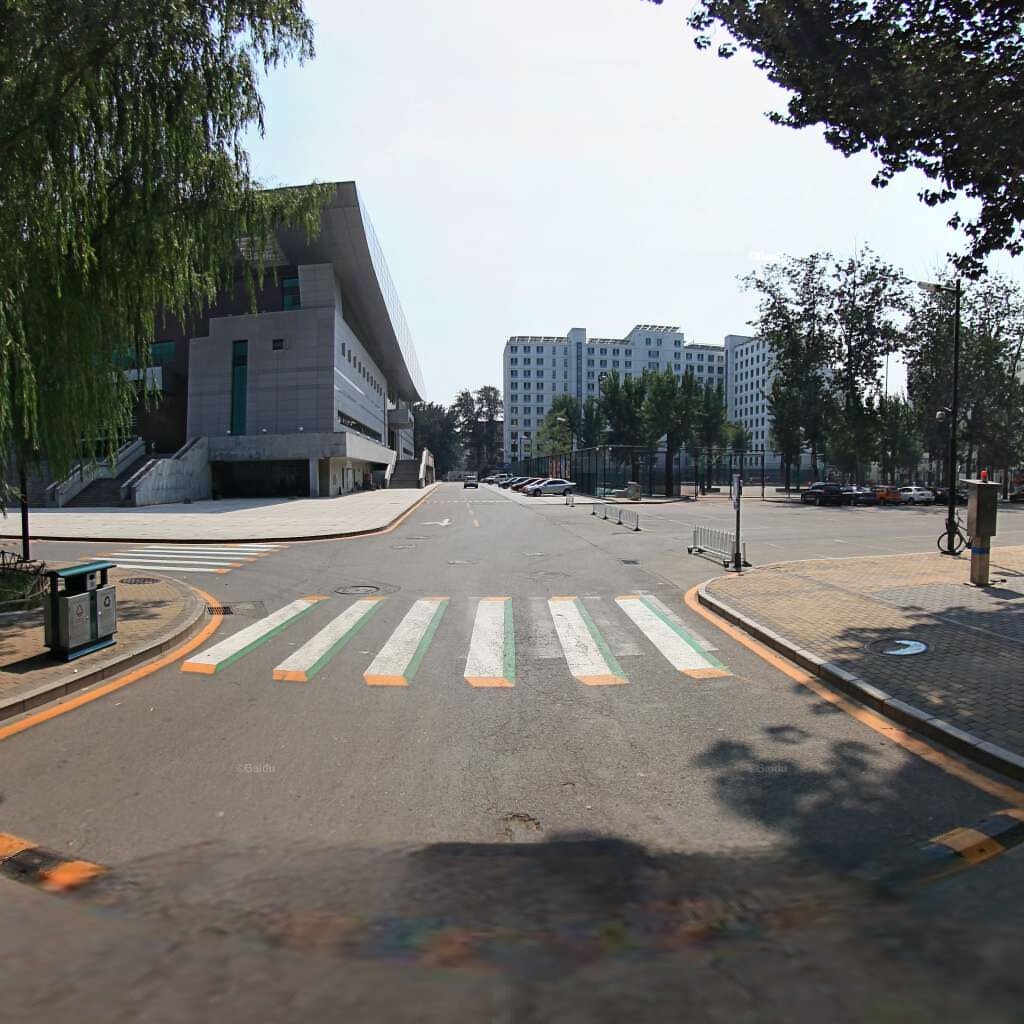
Region: Haidian
Road damage annotations: manhole cover, manhole cover, manhole cover, alligator crack